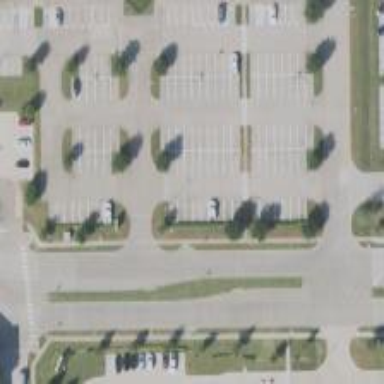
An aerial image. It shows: Parking area.